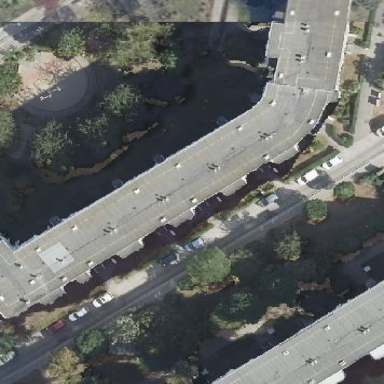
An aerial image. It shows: Flat-roofed apartment building with tar paper roofing.